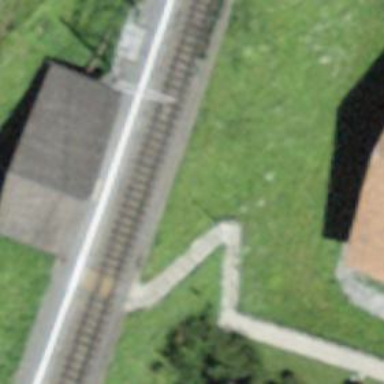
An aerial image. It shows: Railway halt.